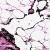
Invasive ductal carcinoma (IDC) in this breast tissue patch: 0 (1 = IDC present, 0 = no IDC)